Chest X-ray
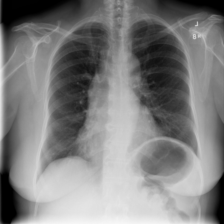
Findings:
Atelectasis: negative
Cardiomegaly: negative
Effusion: negative
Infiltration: negative
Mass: negative
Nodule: negative
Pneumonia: negative
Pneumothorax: negative
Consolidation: negative
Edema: negative
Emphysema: negative
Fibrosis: negative
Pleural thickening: negative
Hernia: negative